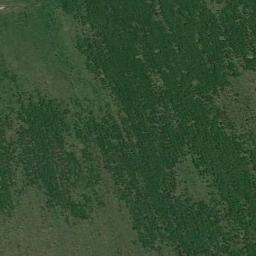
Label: meadow